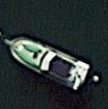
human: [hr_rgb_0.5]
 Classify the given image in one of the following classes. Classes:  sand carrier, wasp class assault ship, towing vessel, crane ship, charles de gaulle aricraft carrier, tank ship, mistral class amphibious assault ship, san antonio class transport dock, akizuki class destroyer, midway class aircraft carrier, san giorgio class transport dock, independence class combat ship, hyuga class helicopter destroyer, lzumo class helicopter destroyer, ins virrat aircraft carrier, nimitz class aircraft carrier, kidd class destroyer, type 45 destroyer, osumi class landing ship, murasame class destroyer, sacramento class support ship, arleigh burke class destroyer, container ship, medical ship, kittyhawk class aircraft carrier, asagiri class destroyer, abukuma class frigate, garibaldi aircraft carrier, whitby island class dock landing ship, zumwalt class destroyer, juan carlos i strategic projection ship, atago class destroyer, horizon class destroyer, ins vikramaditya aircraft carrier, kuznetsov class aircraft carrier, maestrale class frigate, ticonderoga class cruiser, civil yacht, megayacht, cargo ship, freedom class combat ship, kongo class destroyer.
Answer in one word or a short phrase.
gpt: Civil yacht